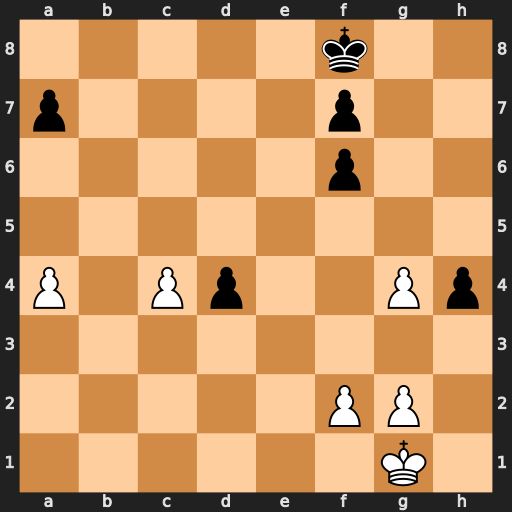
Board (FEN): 5k2/p4p2/5p2/8/P1Pp2Pp/8/5PP1/6K1
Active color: w
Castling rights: -
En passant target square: -
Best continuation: Kf1 Ke7 Ke2 f5 gxf5 Kf6 Kd3 Kxf5 Kxd4